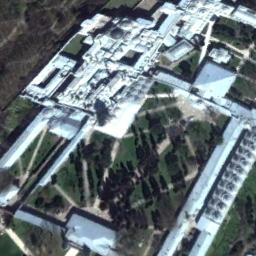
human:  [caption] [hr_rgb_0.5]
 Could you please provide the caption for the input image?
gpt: There are neat trees in front of the palace .

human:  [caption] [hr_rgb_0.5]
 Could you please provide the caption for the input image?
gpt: The white palace has lots of palaces of different shapes and a big park .

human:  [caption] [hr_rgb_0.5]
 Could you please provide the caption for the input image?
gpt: There are many trees of different sizes beside the palace .

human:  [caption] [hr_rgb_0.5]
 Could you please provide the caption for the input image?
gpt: The palace is on the grass surrounded by buildings and trees .

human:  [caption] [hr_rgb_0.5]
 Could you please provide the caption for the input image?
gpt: There are some green lawns in the palace with white and blue roofs .